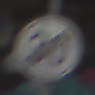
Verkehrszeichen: EndeGeschwindigkeit30
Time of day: Midday
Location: Roofed (Special)
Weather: Overcast
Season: NotSpecified
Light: Natural